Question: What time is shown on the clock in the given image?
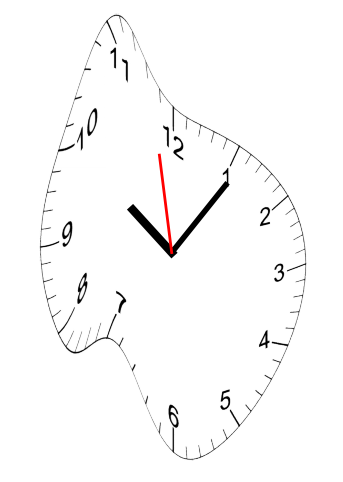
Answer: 10:05:58